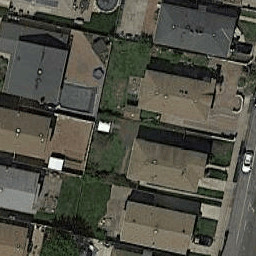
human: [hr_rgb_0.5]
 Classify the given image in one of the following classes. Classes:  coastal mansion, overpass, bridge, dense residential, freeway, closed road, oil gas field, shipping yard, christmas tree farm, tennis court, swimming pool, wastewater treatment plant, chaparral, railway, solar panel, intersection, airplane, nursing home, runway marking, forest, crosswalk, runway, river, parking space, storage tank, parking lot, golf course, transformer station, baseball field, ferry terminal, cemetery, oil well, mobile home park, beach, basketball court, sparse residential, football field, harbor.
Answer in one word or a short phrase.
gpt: dense residential